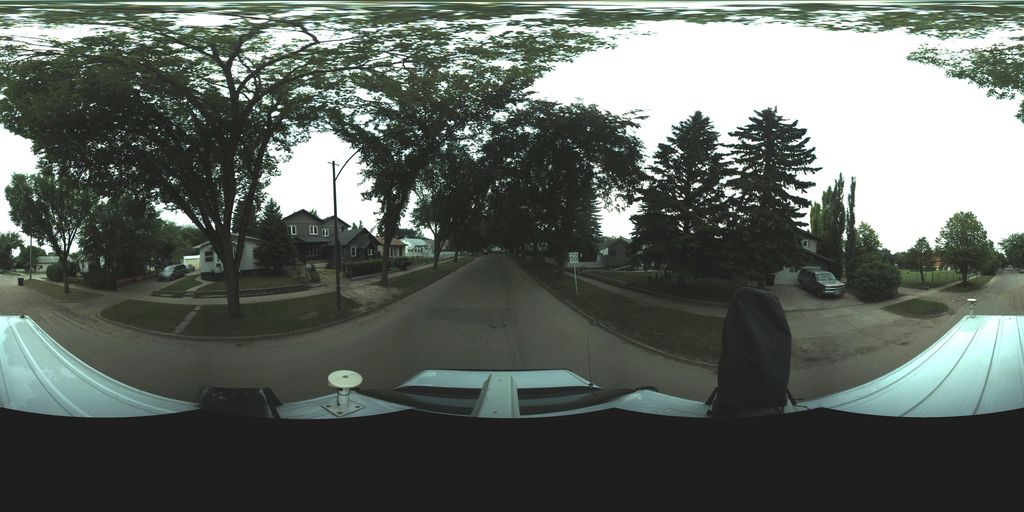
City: saskatoon